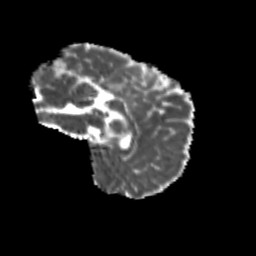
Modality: MD
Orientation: sagittal
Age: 11
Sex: male
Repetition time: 9.512 s
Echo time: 0.089 s